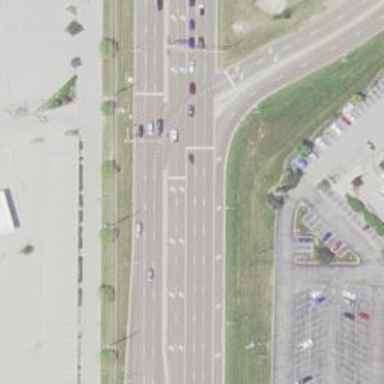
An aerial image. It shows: This image shows trunk highway that functions as expressway.